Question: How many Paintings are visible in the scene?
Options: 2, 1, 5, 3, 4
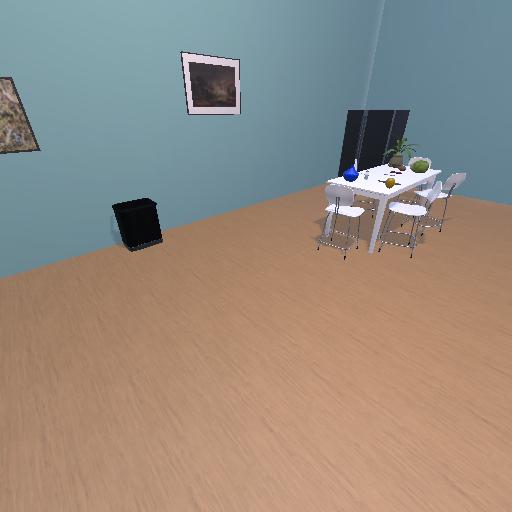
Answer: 2